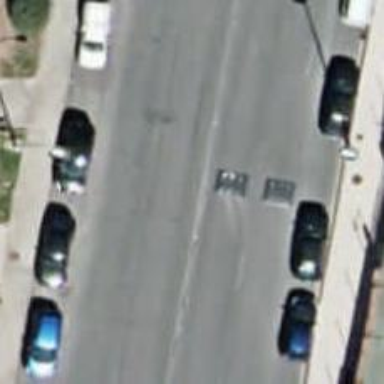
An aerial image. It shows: Residential road with concrete surface. There are sidewalks on both sides and parallel parking lanes.